Brain MRI, t2w sequence, axial 2D slice.
Patient: age 29, sex F, weight 95 kg, height 1.95 m
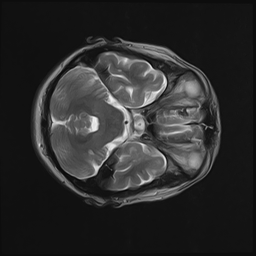